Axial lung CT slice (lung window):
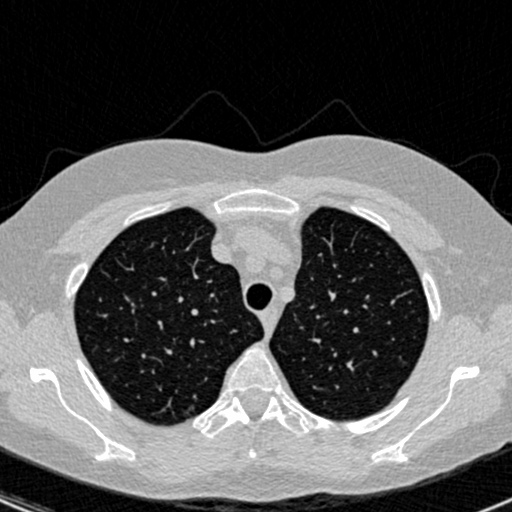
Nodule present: no